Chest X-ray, PA view. Patient: 40 years old, sex M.
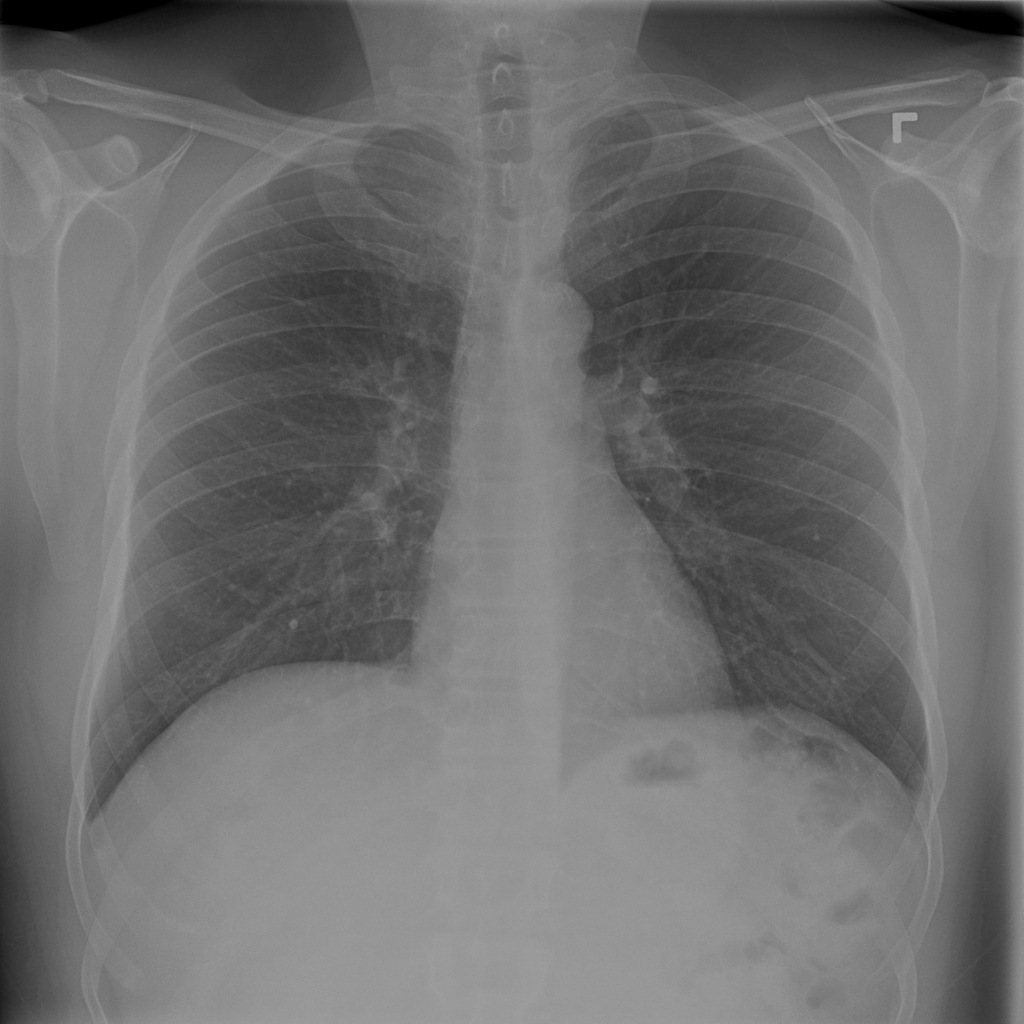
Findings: No Finding